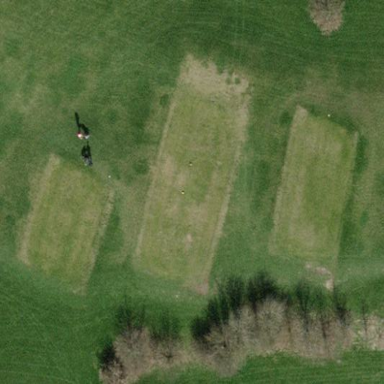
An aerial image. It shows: Grass area designated as golf tee.